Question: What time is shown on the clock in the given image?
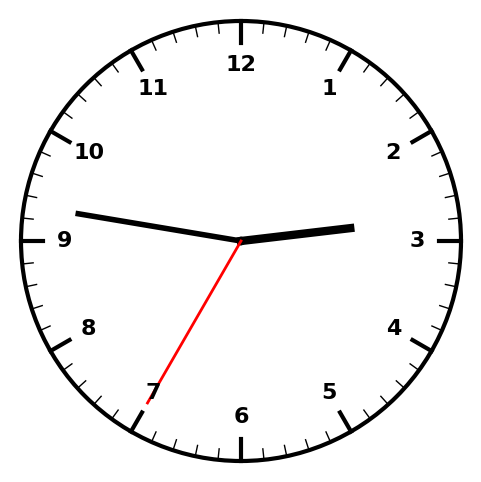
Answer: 02:46:35